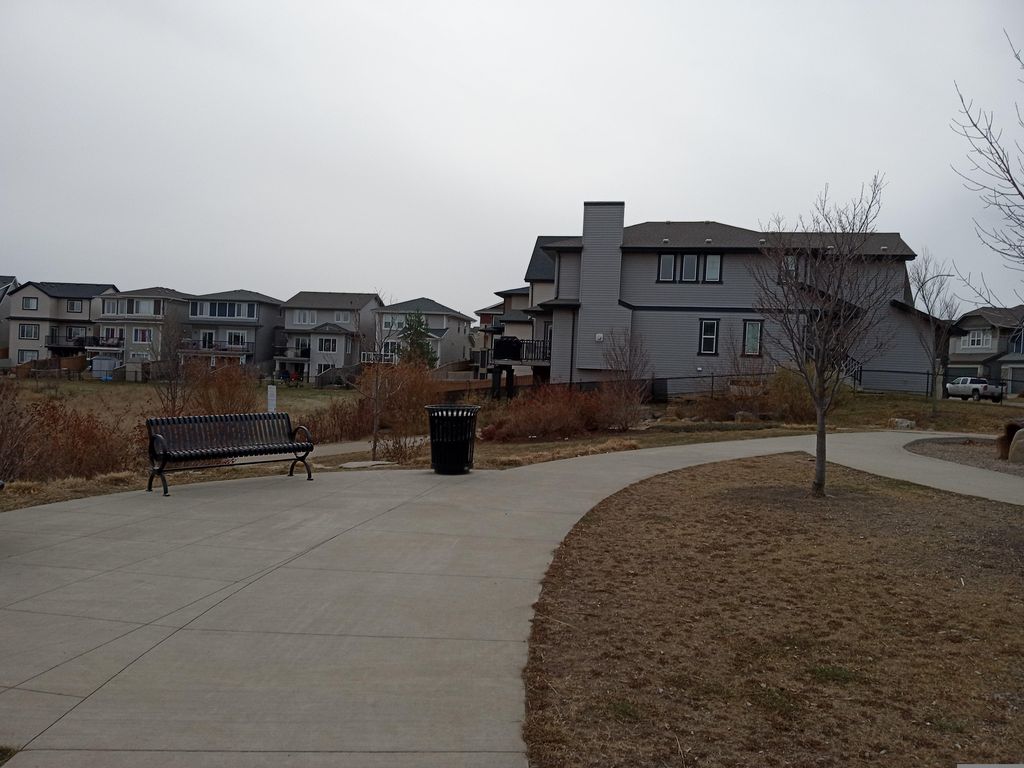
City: edmonton